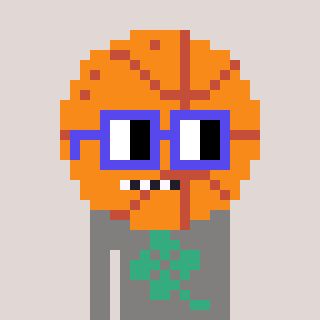
a pixel art character with square blue glasses, a basketball-shaped head and a bluegrey-colored body on a warm background